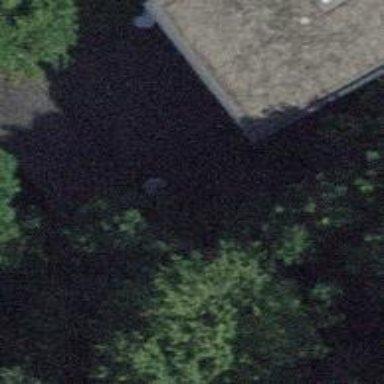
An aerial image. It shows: View of roof of building.